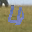
Label: 4